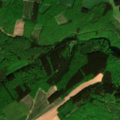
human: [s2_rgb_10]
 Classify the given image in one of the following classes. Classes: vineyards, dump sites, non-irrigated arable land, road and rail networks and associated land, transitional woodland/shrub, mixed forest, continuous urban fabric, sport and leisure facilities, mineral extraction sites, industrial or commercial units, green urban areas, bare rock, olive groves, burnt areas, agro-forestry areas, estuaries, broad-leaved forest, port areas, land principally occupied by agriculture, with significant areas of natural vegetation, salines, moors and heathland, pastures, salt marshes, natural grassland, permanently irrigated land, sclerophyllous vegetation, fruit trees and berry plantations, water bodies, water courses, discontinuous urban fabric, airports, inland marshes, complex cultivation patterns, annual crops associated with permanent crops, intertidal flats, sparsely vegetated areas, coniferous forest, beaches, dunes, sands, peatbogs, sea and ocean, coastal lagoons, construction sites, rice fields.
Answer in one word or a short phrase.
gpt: complex cultivation patterns, broad-leaved forest, coniferous forest, water bodies